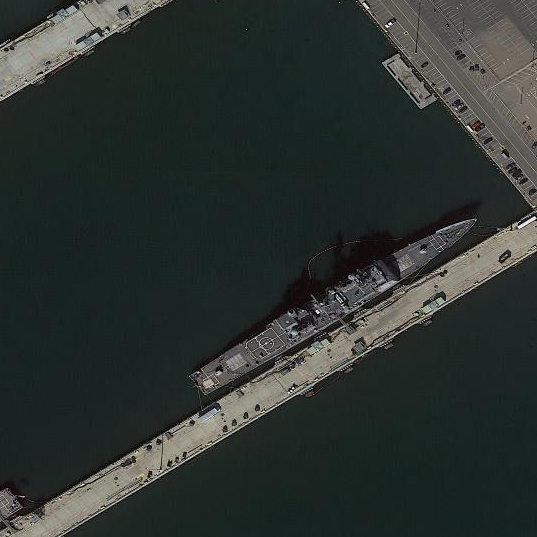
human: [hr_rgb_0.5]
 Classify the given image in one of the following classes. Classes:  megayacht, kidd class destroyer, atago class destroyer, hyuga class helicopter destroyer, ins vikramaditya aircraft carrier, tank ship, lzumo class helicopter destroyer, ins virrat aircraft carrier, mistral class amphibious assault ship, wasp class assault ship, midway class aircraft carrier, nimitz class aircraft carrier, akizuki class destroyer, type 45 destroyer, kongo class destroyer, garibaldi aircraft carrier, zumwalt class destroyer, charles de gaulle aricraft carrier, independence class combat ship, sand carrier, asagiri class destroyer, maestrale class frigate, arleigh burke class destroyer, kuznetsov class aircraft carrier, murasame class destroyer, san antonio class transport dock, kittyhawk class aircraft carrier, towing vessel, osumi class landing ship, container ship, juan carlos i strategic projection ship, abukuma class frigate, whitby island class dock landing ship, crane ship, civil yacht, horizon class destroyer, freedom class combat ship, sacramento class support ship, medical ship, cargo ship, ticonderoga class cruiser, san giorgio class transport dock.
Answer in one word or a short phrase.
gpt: Ticonderoga class cruiser